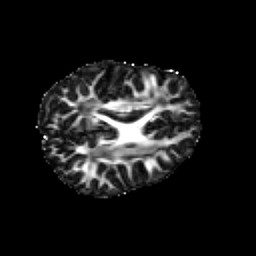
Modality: FA
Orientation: axial
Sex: male
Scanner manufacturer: siemens
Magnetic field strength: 3 T
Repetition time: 5 s
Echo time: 0.071 s